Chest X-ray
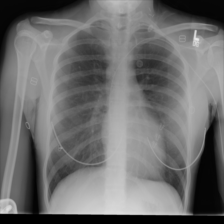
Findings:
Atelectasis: negative
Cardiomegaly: negative
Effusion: negative
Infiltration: negative
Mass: negative
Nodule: negative
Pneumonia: negative
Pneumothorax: negative
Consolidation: negative
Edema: negative
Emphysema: negative
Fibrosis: negative
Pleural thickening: negative
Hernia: negative